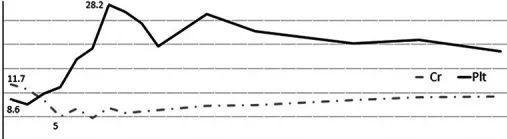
Clinical course in this case. PE = plasma exchange; mPSL = methylprednisolone; SBP = systolic blood pressure; DBP = diastolic blood pressure; NPPV = noninvasive positive pressure ventilation; Cr = creatinine; Plt = platelet count.
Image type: pathology (masson_trichrome)